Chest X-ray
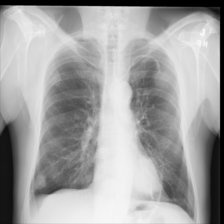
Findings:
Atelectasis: negative
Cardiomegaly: negative
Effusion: negative
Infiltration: negative
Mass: negative
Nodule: negative
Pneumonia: negative
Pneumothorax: negative
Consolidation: negative
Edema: negative
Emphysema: negative
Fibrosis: negative
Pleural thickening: negative
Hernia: negative